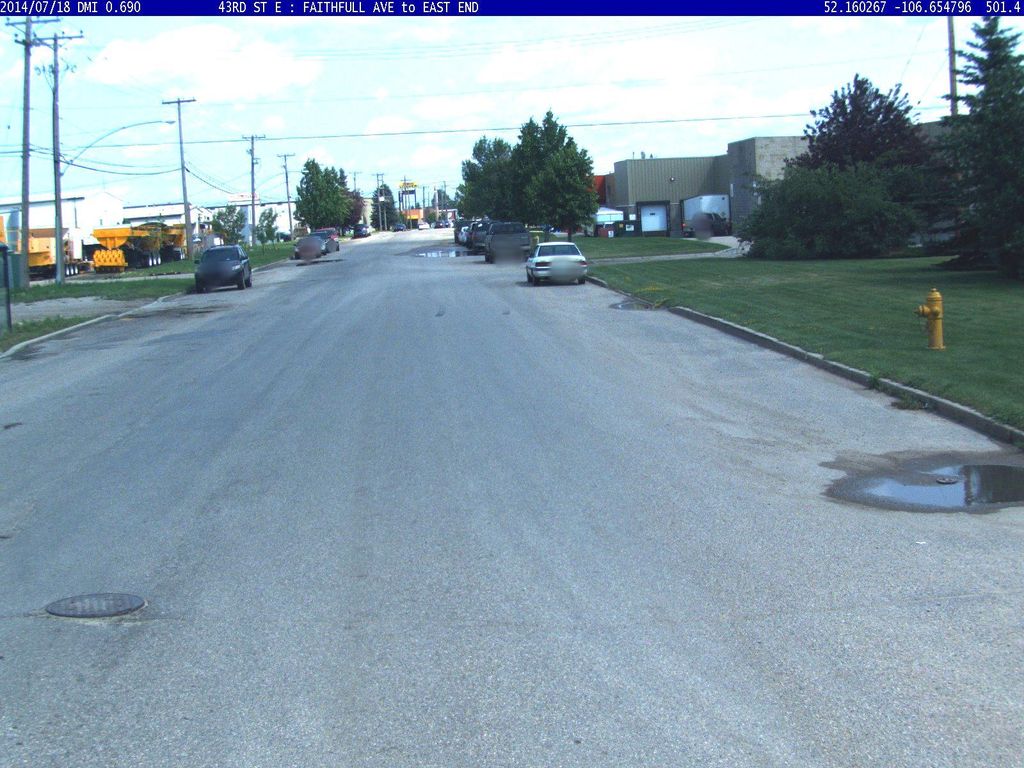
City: saskatoon